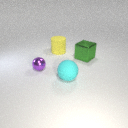
large green metal cube to the right of large cyan rubber sphere